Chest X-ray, PA view. Patient: 21 years old, sex M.
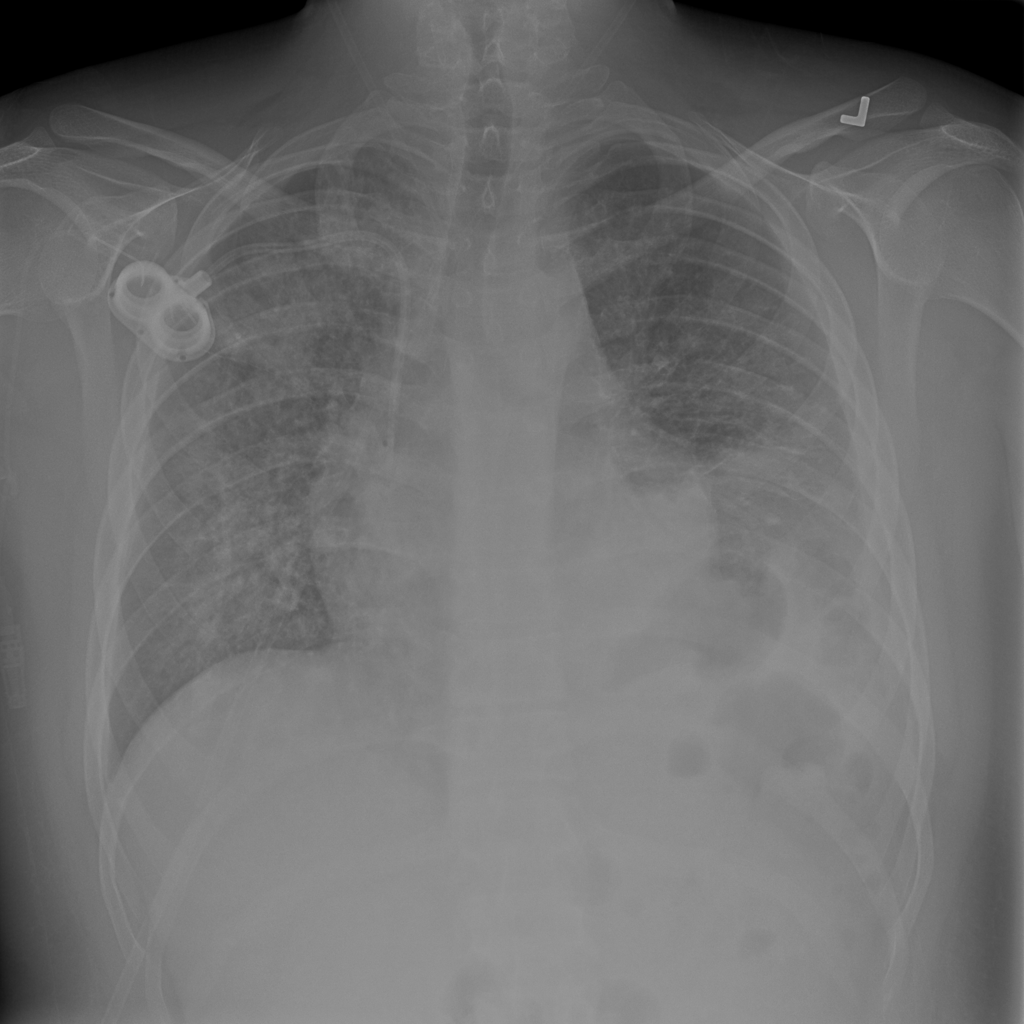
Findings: Atelectasis, Consolidation, Effusion, Infiltration, Nodule, Pleural_Thickening